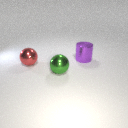
large purple metal cylinder to the right of large red metal sphere